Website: home-depot
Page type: payment
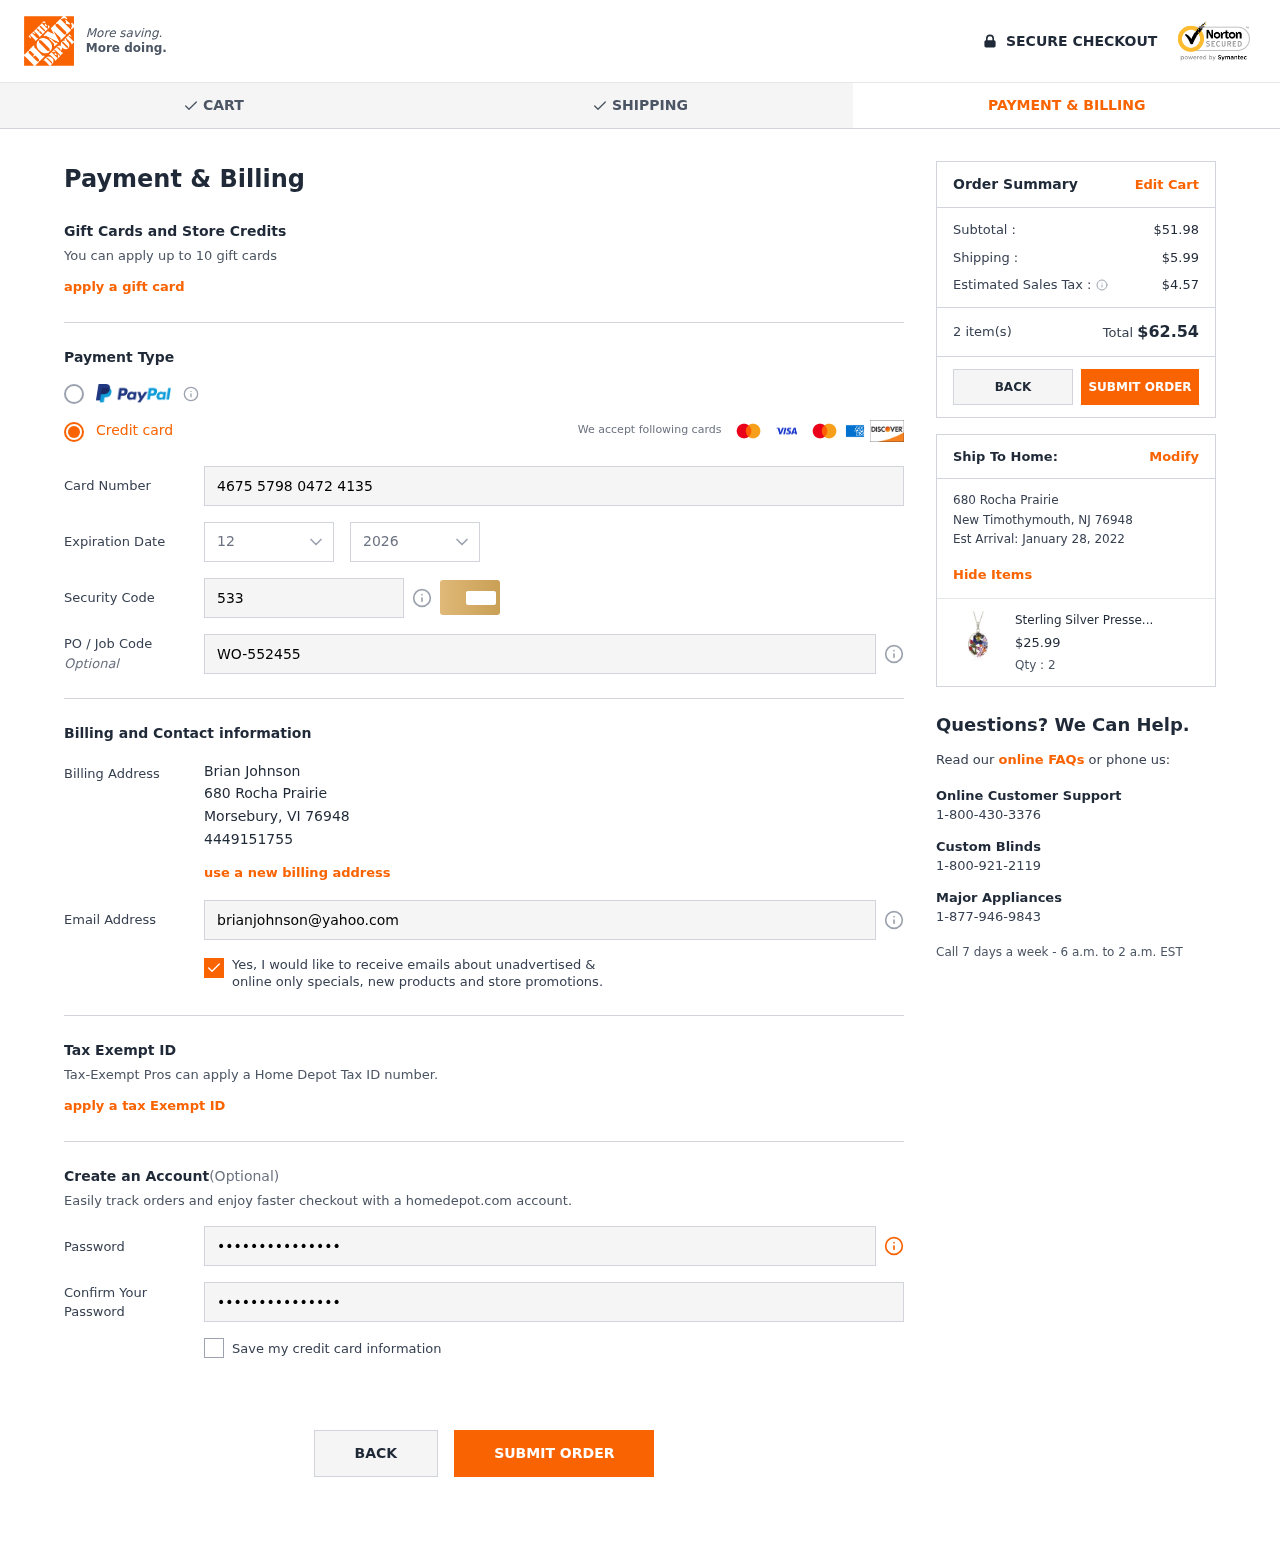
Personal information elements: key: PII_CARD_CVV
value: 533
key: PII_CARD_EXPIRY_MONTH
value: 12
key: PII_CARD_EXPIRY_YEAR
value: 26
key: PII_CARD_NUMBER
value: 4675 5798 0472 4135
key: PII_CITY
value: Morsebury
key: PII_CITY2
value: New Timothymouth
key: PII_EMAIL
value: brianjohnson@yahoo.com
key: PII_FULLNAME
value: Brian Johnson
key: PII_JOB_CODE
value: WO-552455
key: PII_PHONE
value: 4449151755
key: PII_POSTCODE
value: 76948
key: PII_POSTCODE2
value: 76948
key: PII_STATE_ABBR
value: VI
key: PII_STATE_ABBR2
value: NJ
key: PII_STREET
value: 680 Rocha Prairie
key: PII_STREET2
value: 680 Rocha Prairie
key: PII_POSTCODE_FULL
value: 76948
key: PII_POSTCODE_NUMERIC
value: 76948
Product elements: key: PRODUCT1_NAME
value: Sterling Silver Pressed Flower Oval Pendant Necklace, 18"
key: PRODUCT1_PRICE
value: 25.99
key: PRODUCT1_QUANTITY
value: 2
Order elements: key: ORDER_SUBTOTAL
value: $51.98
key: ORDER_SHIPPING_COST
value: $5.99
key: ORDER_TAX
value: $4.57
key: ORDER_NUM_ITEMS
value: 2 item(s)
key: ORDER_TOTAL
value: $62.54
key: ORDER_DELIVERY_DATE
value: January 28, 2022